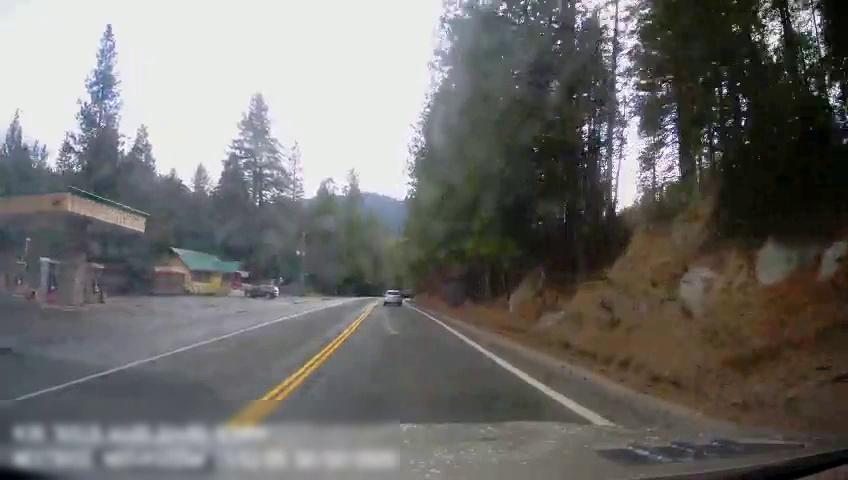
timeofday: Day
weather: Sunny
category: Drivable Space
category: Vehicles | SUV
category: Vehicles | SUV
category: Vehicles | Truck
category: Lanes | Current Lane
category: Lanes | Current Lane
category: Lanes | Opposite Lane
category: Lanes | Opposite Lane